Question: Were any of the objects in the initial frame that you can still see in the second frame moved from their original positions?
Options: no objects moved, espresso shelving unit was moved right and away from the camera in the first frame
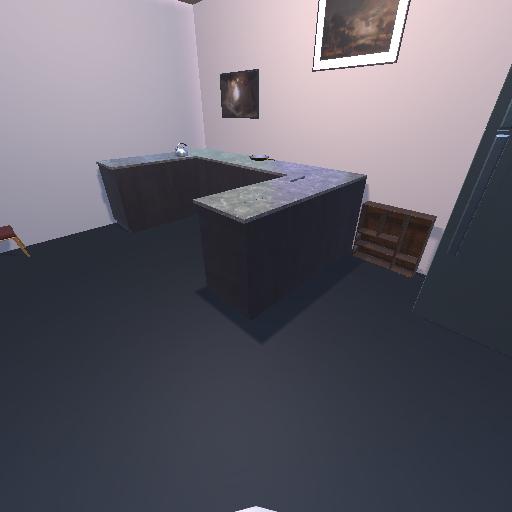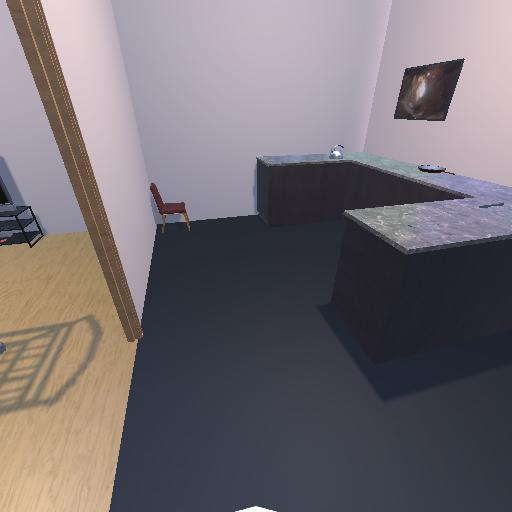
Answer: no objects moved